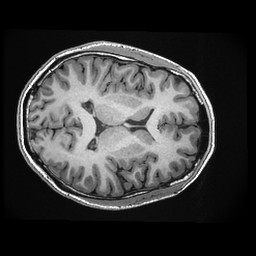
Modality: T1w
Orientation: axial
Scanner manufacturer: ge
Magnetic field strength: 3 T
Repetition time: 0.007788 s
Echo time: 0.00302 s